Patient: sex M, age 60
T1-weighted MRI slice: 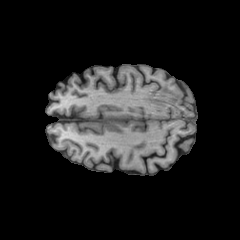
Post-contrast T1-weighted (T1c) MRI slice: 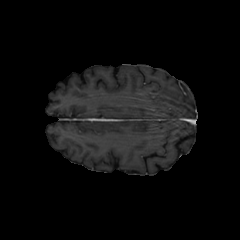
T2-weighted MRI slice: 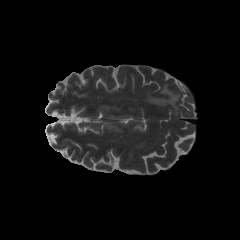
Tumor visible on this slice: yes
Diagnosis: Glioblastoma, IDH-wildtype
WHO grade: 4